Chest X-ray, AP view. Patient: 38 years old, sex M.
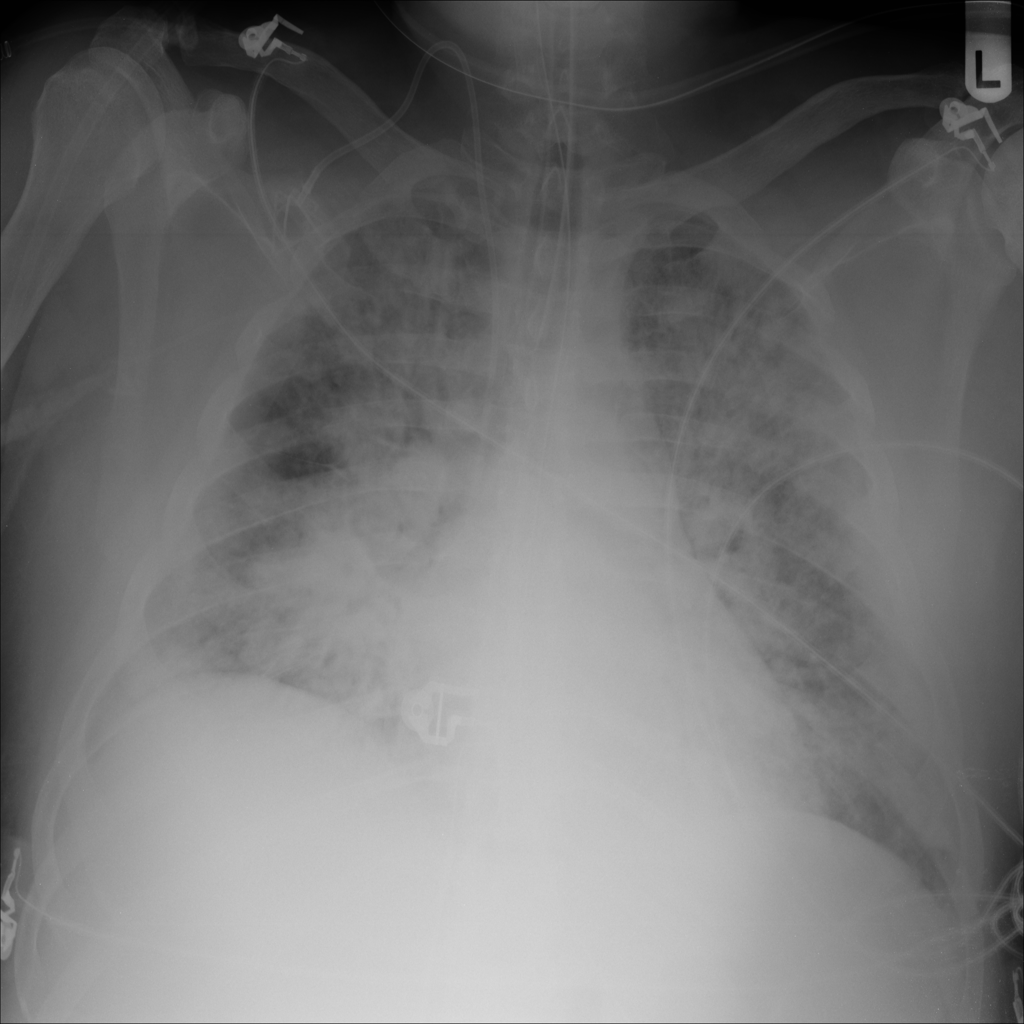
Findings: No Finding